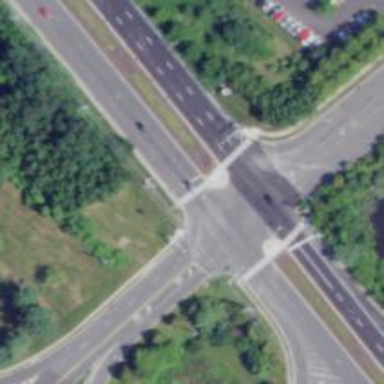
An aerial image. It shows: Zebra crossing on the road.